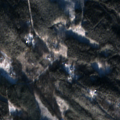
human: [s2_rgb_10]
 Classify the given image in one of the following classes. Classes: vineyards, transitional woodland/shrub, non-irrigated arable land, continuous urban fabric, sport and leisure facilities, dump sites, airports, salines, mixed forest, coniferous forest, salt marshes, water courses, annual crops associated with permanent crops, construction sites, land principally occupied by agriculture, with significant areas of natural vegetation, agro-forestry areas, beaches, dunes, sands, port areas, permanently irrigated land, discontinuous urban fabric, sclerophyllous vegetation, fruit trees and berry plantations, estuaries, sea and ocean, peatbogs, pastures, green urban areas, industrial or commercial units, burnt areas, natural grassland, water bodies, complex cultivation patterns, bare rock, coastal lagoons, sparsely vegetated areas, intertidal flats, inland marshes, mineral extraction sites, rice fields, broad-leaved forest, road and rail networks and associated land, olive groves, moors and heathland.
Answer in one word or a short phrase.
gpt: broad-leaved forest, coniferous forest, mixed forest